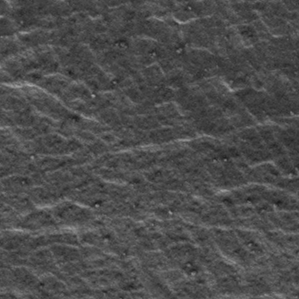
Label: frost